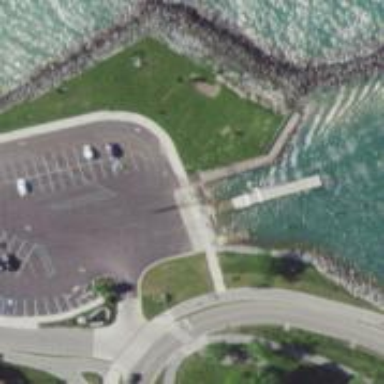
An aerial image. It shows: Man-made pier.